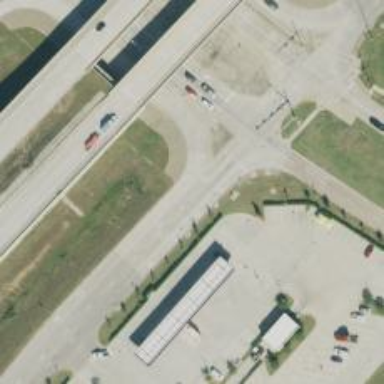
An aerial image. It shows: Secondary road with frontage road.